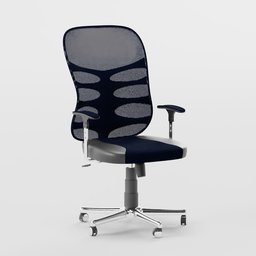
Label: furniture